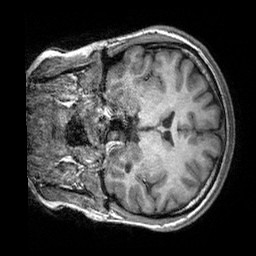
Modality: T1w
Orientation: coronal
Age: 22
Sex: female
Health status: healthy
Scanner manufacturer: siemens
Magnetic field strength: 3 T
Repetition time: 2.3 s
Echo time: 0.00303 s